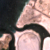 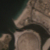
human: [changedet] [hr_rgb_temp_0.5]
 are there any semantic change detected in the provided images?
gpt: Everything remains the same.